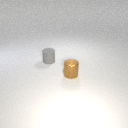
small brown metal cylinder to the right of small gray rubber cylinder